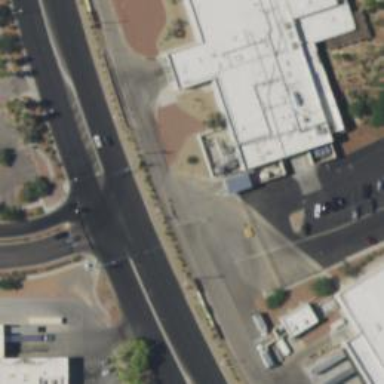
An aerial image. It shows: Solid stop line on the road marking.